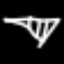
Label: diamond